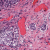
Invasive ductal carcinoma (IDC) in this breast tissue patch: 1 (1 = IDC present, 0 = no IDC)